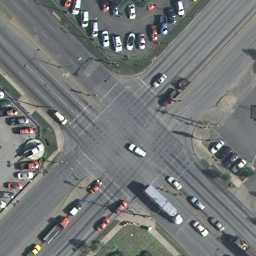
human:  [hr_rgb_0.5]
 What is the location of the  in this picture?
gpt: i cannot see it